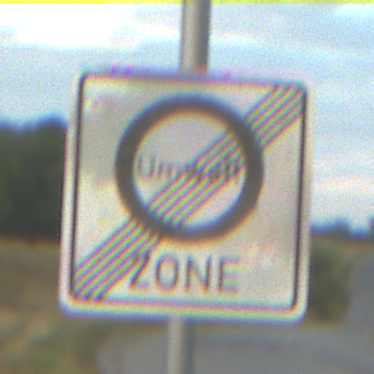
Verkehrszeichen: EndeUmweltzone
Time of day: SunriseSunset
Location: Outdoor (RoadRail)
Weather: PartlyCloudy
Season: NotSpecified
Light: Natural